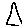
Label: triangle